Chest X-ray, PA view. Patient: 39 years old, sex M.
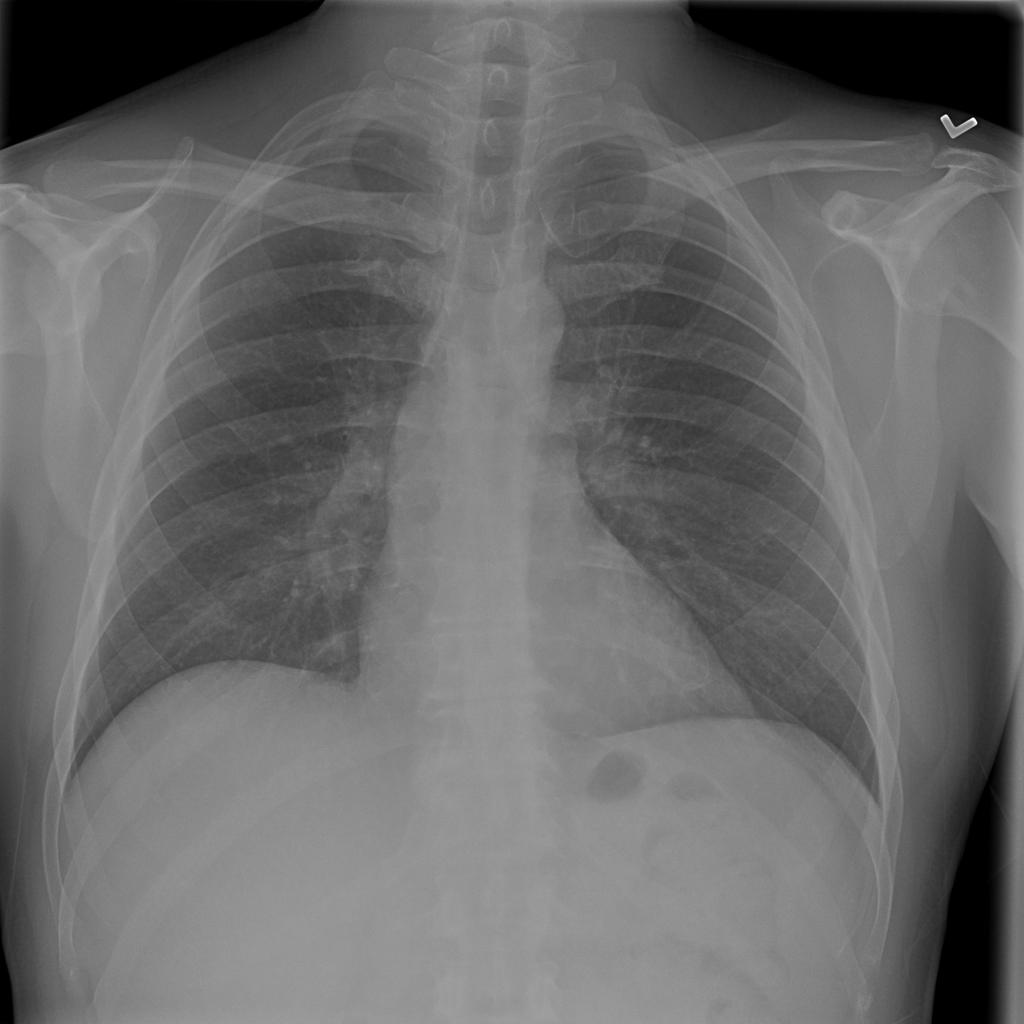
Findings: No Finding